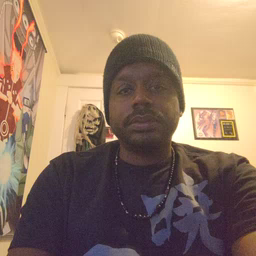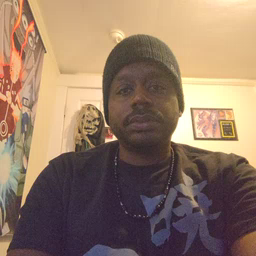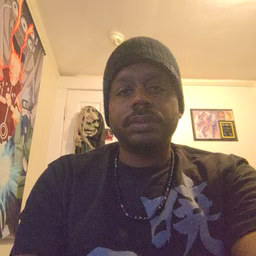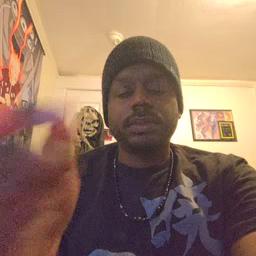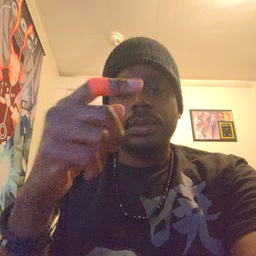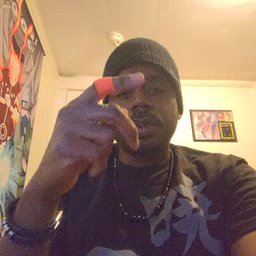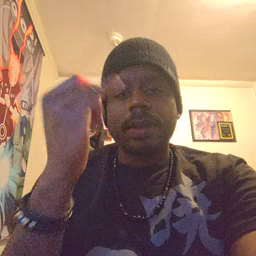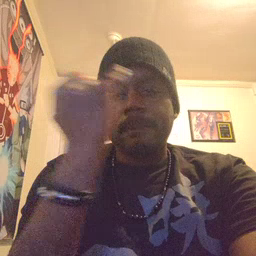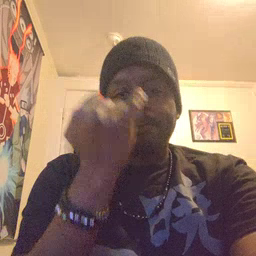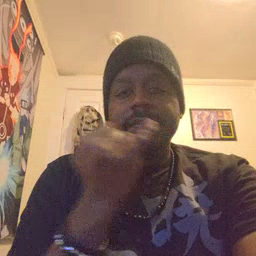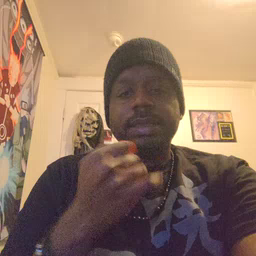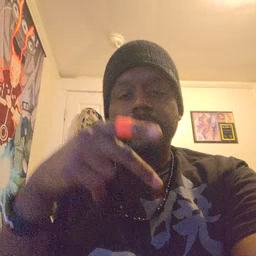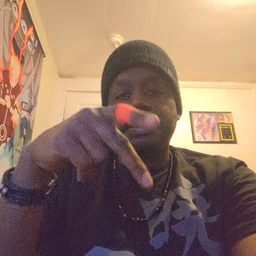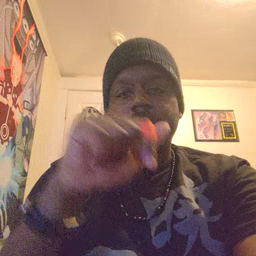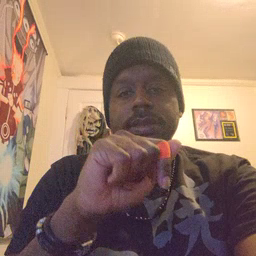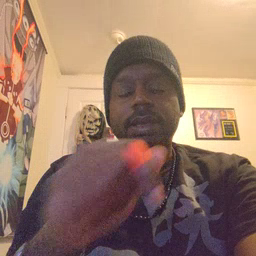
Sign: pizza